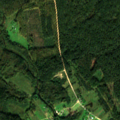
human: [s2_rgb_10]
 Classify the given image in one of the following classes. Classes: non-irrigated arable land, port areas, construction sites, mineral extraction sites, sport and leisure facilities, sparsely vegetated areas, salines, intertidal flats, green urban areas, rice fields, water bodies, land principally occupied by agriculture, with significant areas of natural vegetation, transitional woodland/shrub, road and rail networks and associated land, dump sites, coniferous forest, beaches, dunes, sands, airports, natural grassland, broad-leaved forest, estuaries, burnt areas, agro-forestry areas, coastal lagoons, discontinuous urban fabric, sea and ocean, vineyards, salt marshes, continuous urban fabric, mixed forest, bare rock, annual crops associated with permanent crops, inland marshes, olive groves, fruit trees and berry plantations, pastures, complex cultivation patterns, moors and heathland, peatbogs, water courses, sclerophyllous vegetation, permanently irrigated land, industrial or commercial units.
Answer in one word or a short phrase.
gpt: pastures, complex cultivation patterns, land principally occupied by agriculture, with significant areas of natural vegetation, coniferous forest, mixed forest